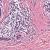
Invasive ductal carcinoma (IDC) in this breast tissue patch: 0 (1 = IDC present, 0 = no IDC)